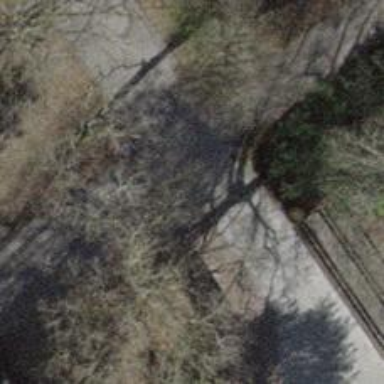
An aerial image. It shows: Asphalt driveway designated as service road.